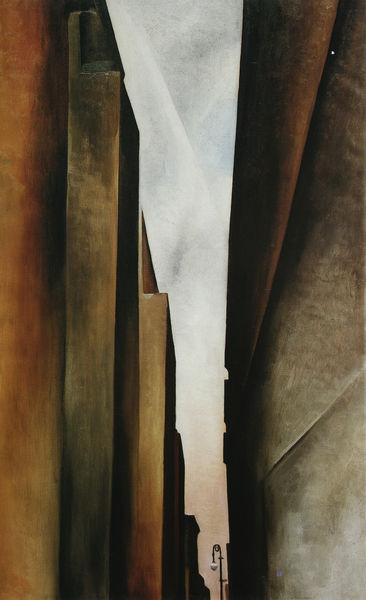
Titel: Street, New York No. I
Künstler: Georgia O'Keeffe
Institution: Privatbesitz
Schlagwörter: blau, gemälde, himmel, schatten, weiß, wolken, kubismus, landschaft, stadt, abend, ausschnitt, braun, fenster, grau, lampe, laterne, licht, schwarz, strasse, ölbild, haus, rot, weg, wolke, beige, expressionismus, hochformat, malerei, wand, architektur, einsamkeit, horizont, häuser, weite, realismus, turm, enge, fassade, gasse, hopper, perspektive, straßenflucht, abstrakt, fläche, modern, mauer, formen, schattierung, klein, linien, schlucht, wolkenlos, fabrik, schmal, streifen, hoch, striche, flucht, wände, hell dunkel, eng, gang, durchblick, bedeckt, minimalistisch, nach 1900, straßenschlucht, reduktion, geometrisch, mauern, fluchtpunkt, straßenlaterne, rötlich, horizontal, unheimlich, geometrie, fensterlos, froschperspektive, häuserfront, vertikal, feininger, sachlichkeit, prismatisch, konstruktiv, häuserflucht, keeffe, himmelsblick, o'eeffe, georgia, georgia o'eeffe, blick in himmel, farbimpressionen, kubische, straßee, landschaftf